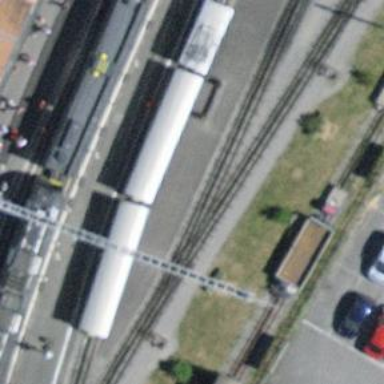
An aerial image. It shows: Narrow-gauge railway in service yard. The railway is electrified with contact line.